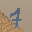
Label: 7